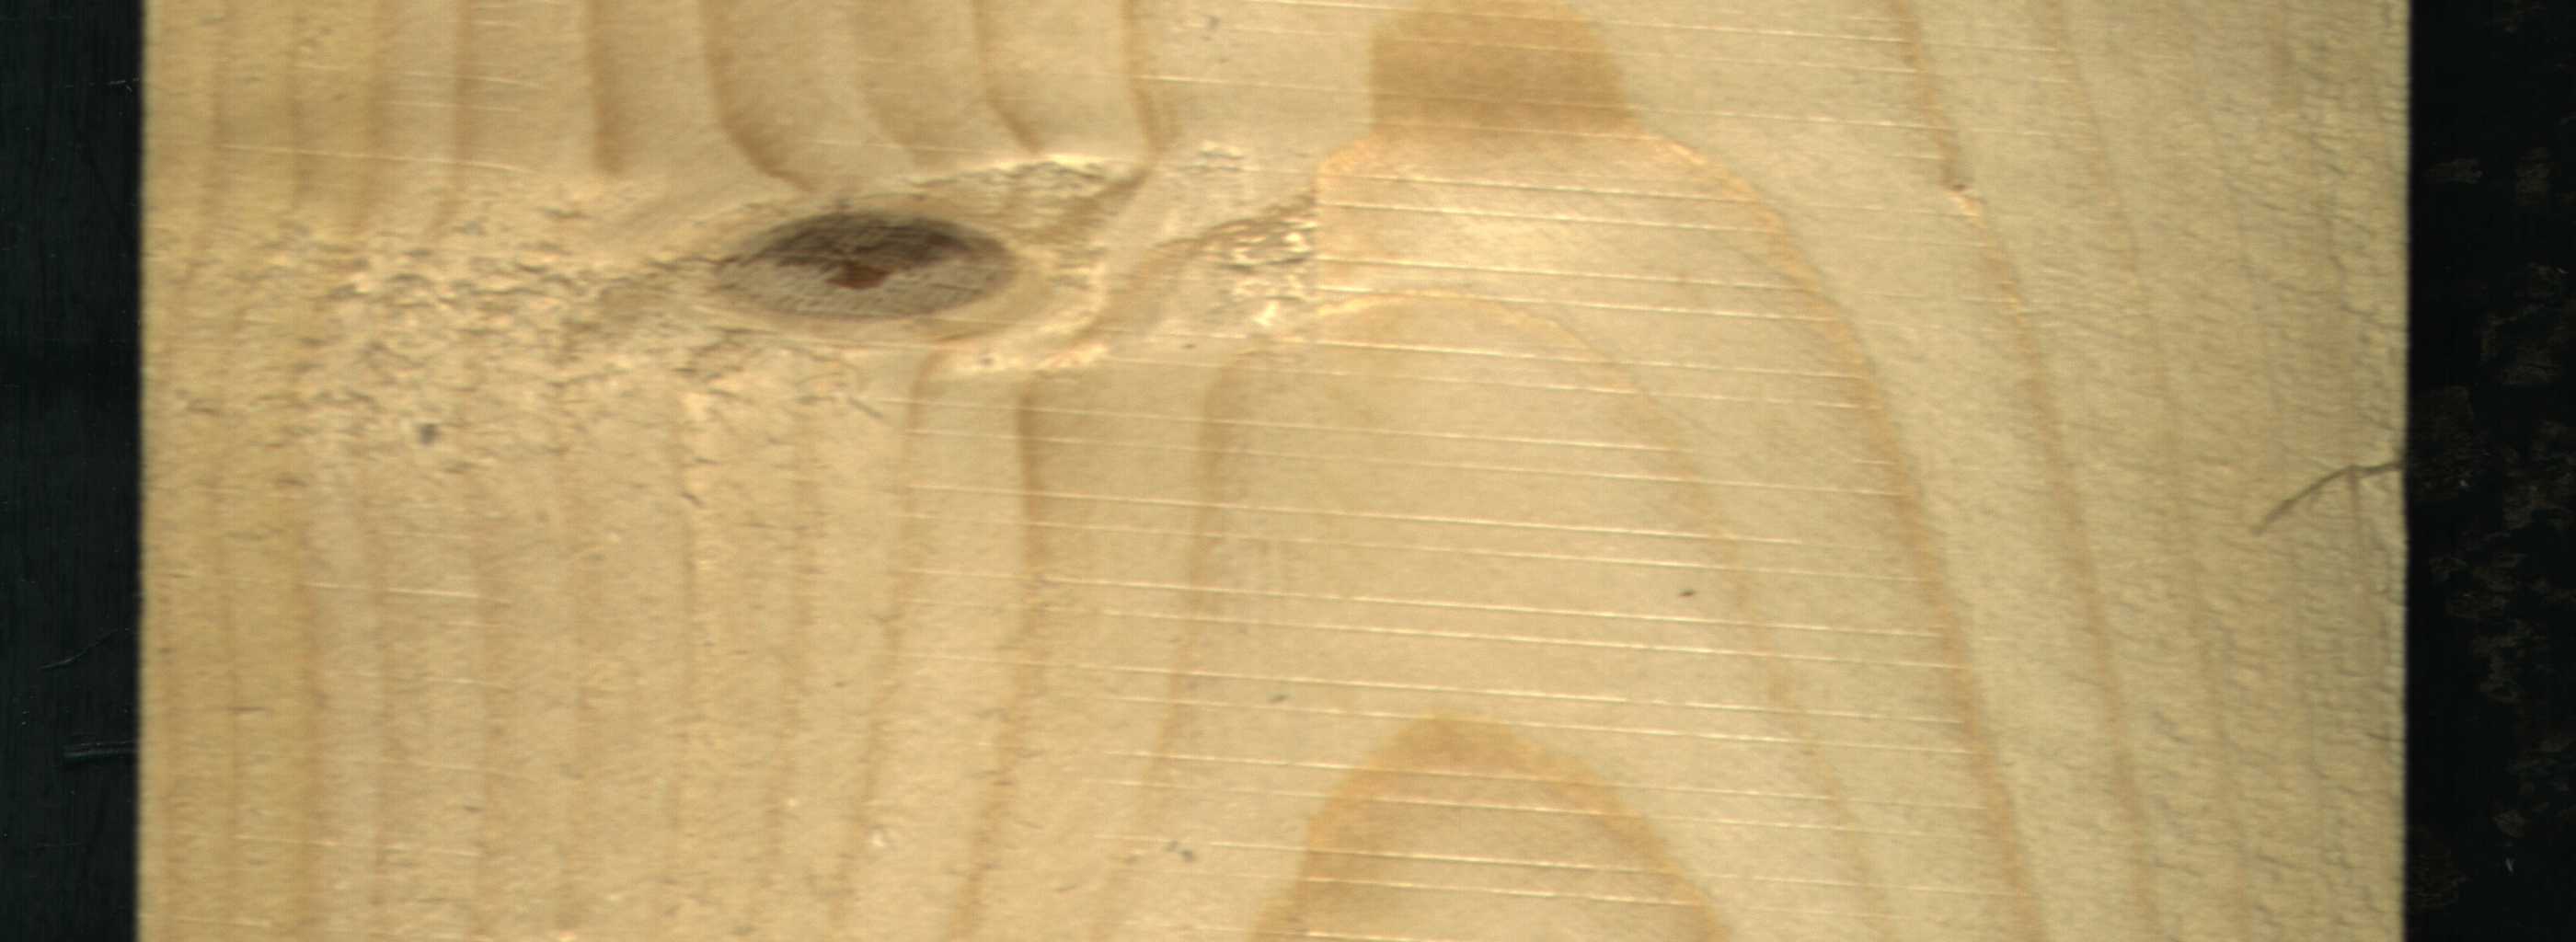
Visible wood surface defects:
Live_Knot